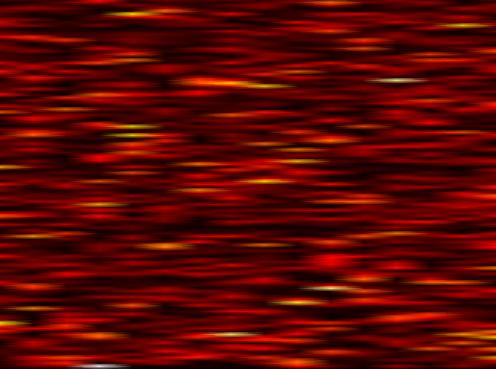
Label: FBMC